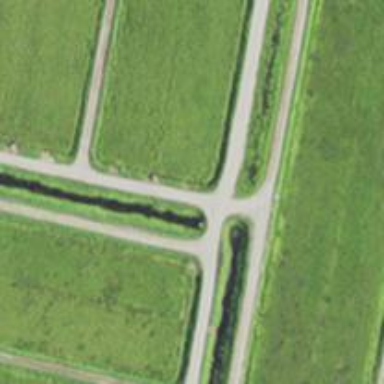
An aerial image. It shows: Canal.